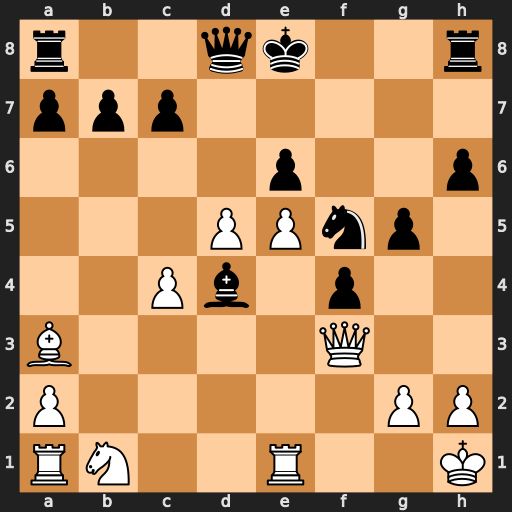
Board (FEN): r2qk2r/ppp5/4p2p/3PPnp1/2Pb1p2/B4Q2/P5PP/RN2R2K
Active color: w
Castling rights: kq
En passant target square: -
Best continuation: dxe6 g4 Qxb7 Ne7 Rd1